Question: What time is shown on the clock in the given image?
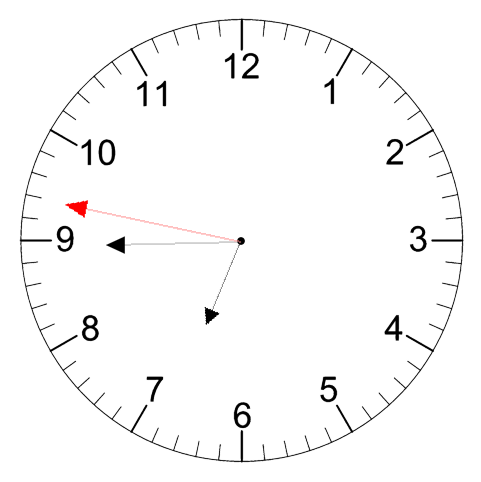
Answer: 06:44:47